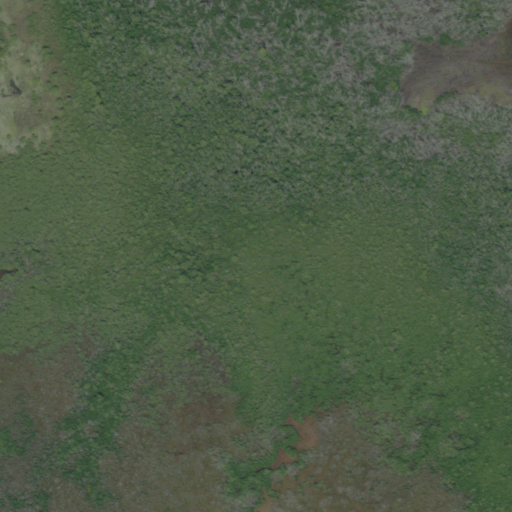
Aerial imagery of island in Florida named Horseshoe Keys containing woody wetlands and herbaceous wetlands